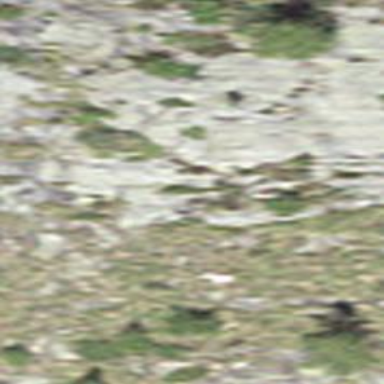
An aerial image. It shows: Cliff in nature.